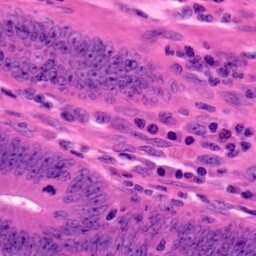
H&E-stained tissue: Colon